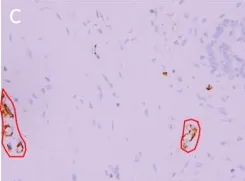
Postoperative pathology of the breast. Microscopically, the mammary stromal cells proliferated and formed overlapping fissures. However, the vascular endothelial cells were positive for CD31 staining, which is expressed in the cytoplasm, shown in brown (red-circled areas in B and C). IHC, Immunohistochemistry.
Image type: pathology (immunostaining)